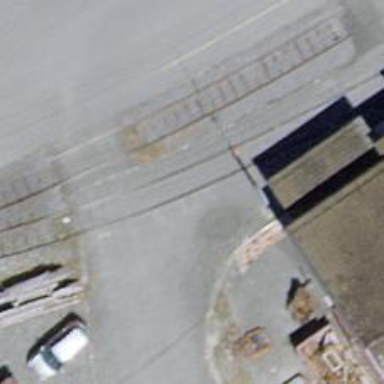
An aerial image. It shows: Rail spur service line with electrified contact lines for trains.